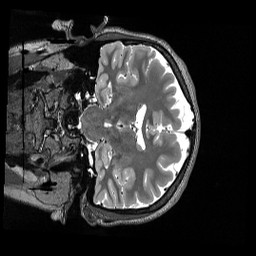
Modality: T2w
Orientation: coronal
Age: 23
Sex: female
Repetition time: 3.2 s
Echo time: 0.563 s